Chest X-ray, AP view. Patient: 9 years old, sex M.
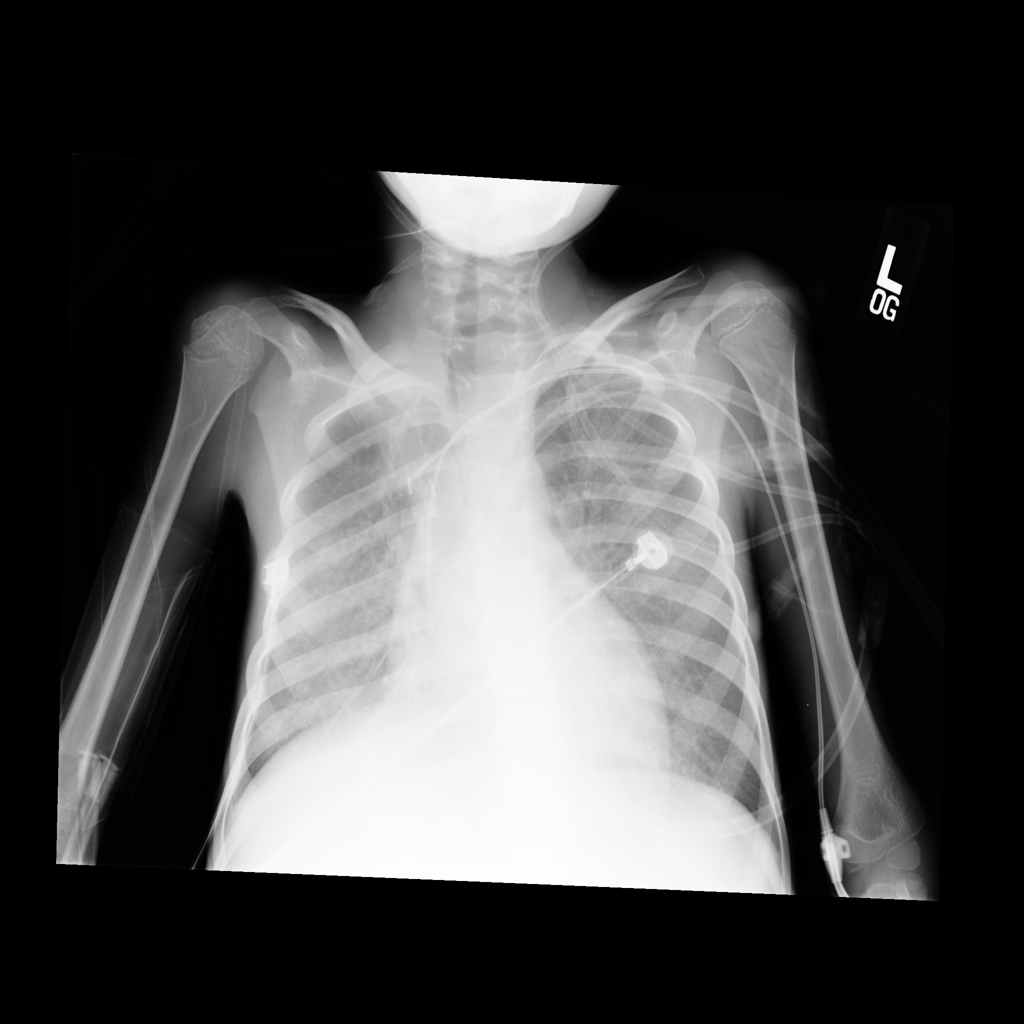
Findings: Consolidation